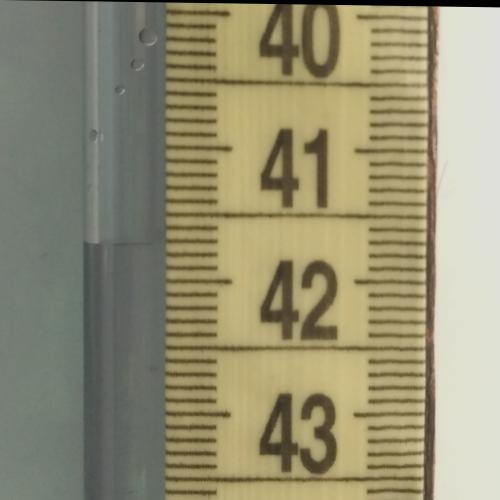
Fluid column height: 41.7 cm